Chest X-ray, PA view. Patient: 67 years old, sex M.
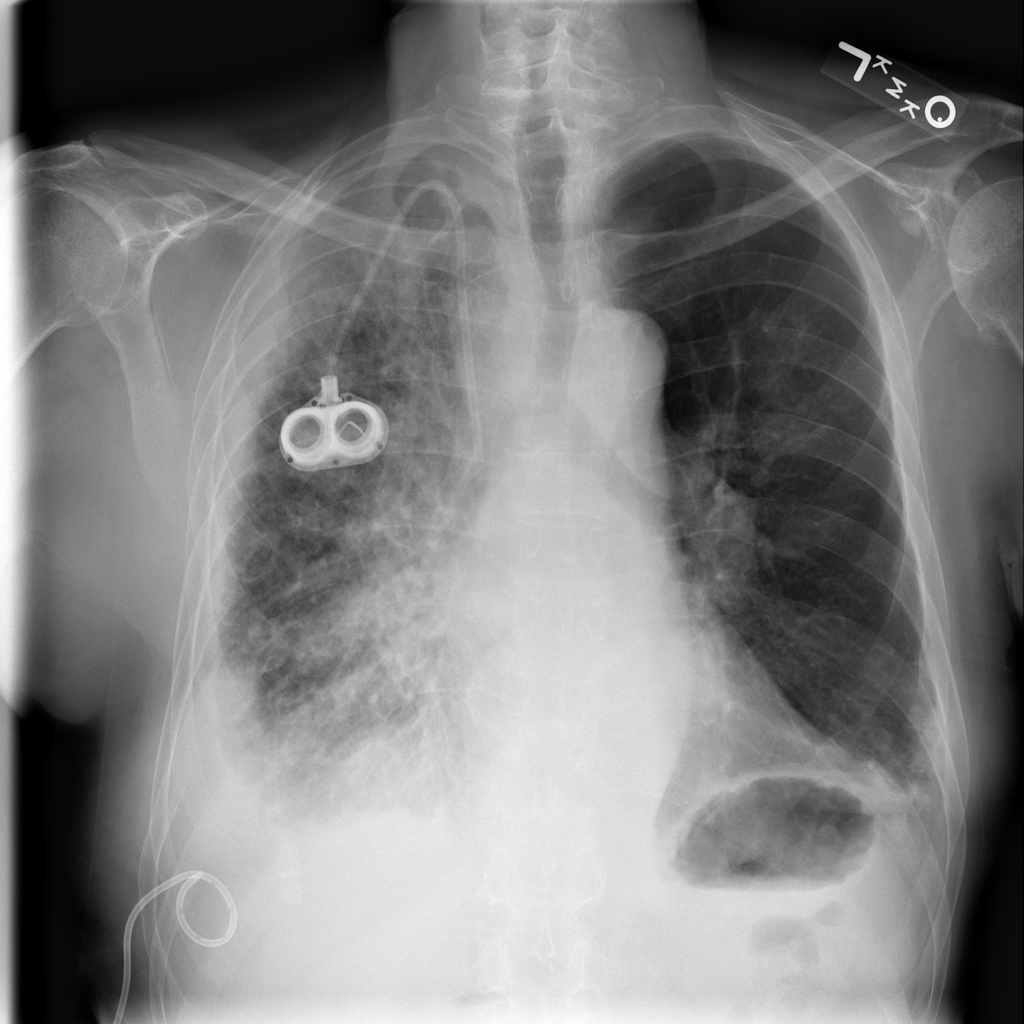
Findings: Effusion